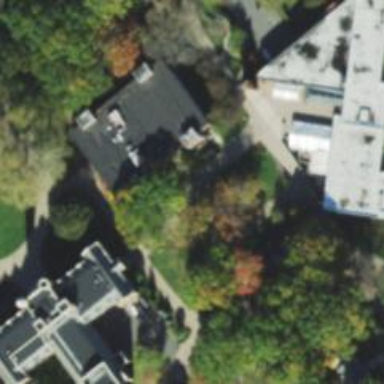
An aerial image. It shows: Building that serves as library.